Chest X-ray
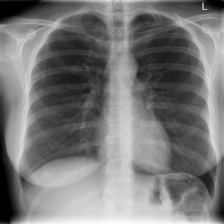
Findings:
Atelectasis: negative
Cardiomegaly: negative
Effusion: negative
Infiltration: negative
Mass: negative
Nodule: positive
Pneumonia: negative
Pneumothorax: negative
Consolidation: negative
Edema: negative
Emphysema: negative
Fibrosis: negative
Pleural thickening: negative
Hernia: negative